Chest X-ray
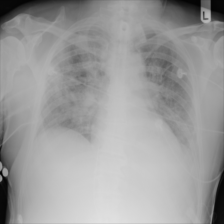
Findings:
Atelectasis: negative
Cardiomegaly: negative
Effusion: negative
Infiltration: negative
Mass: negative
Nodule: negative
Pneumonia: negative
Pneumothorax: negative
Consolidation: negative
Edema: negative
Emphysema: negative
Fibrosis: negative
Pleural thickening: negative
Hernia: negative